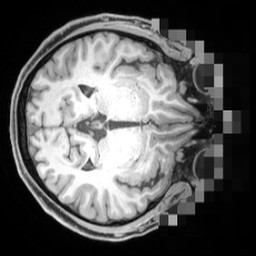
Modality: T1w
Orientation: axial
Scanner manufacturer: siemens
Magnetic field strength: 3 T
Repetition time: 2.55 s